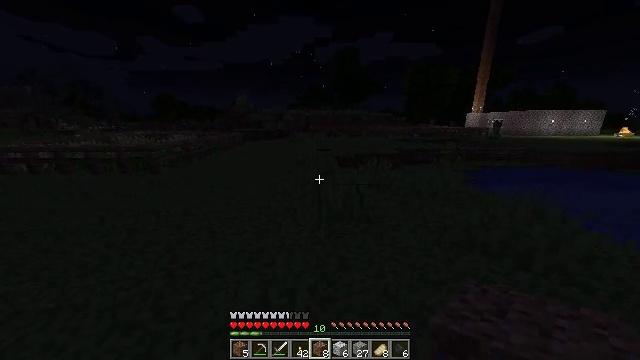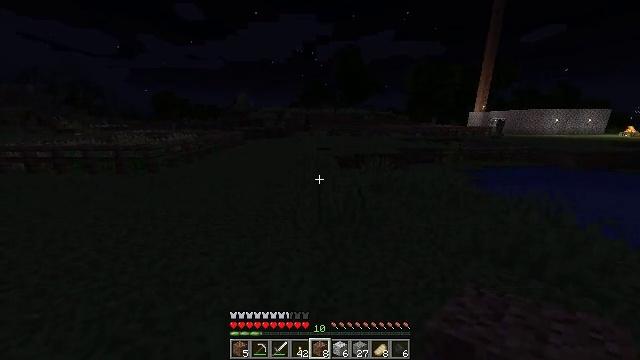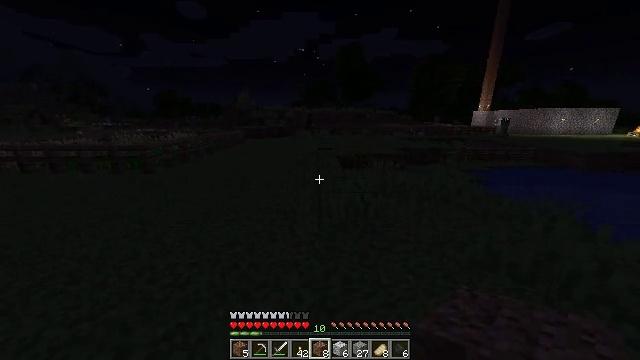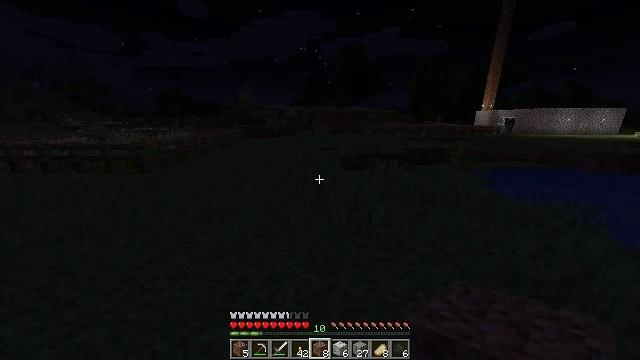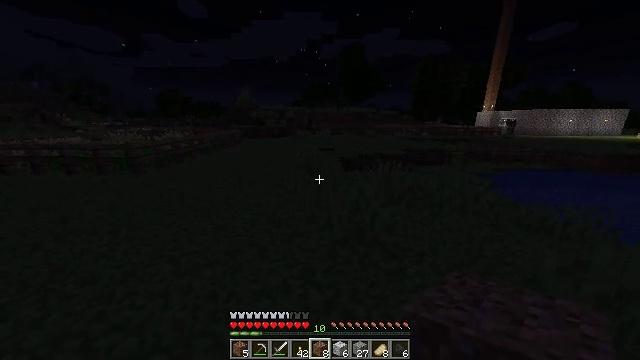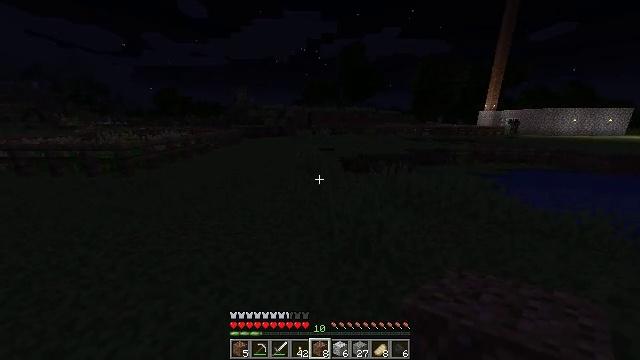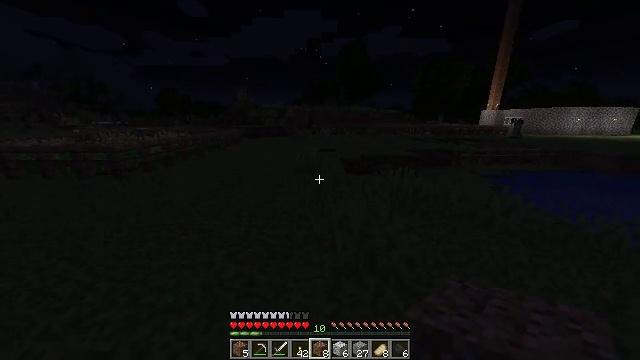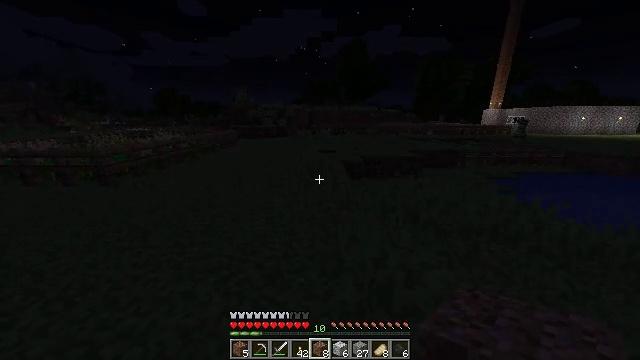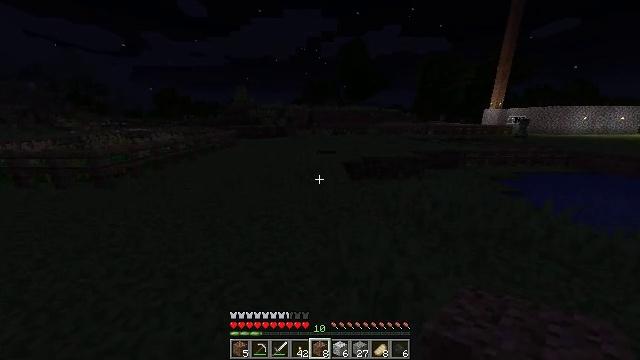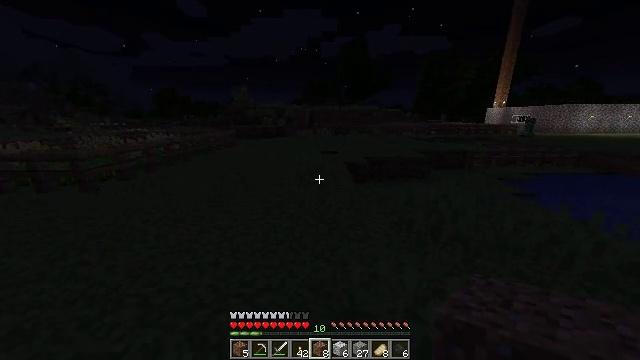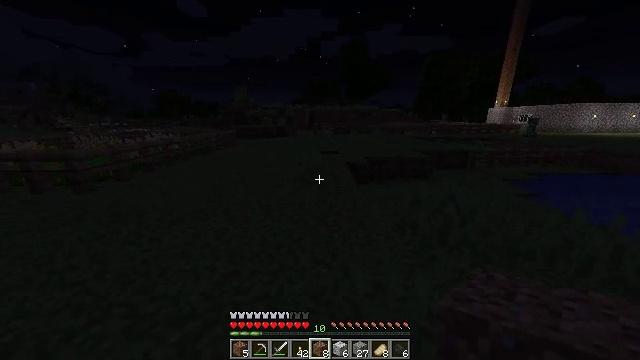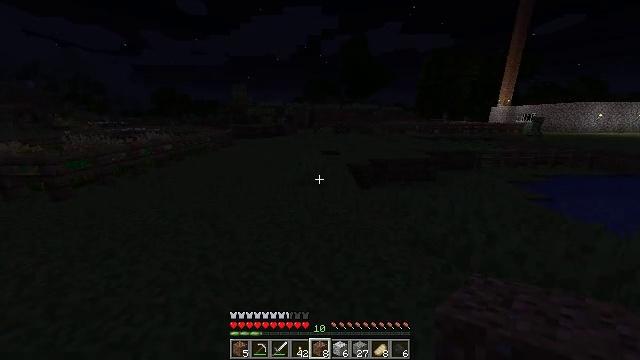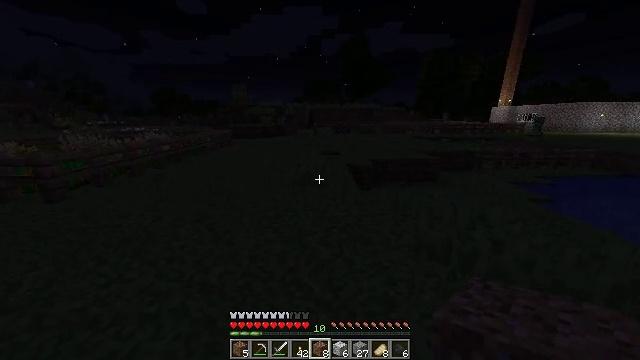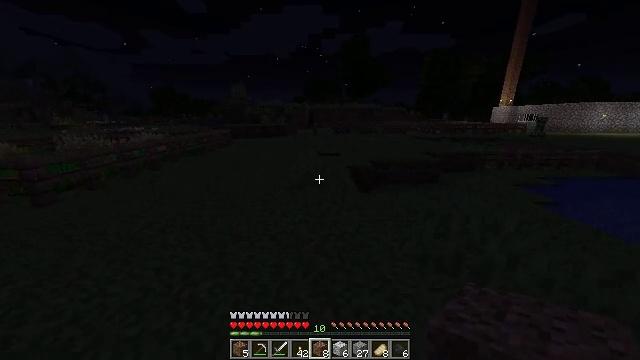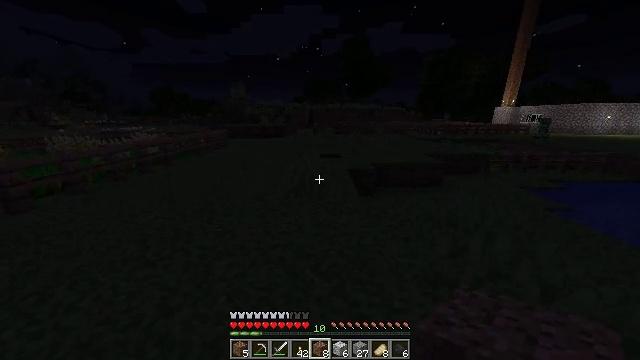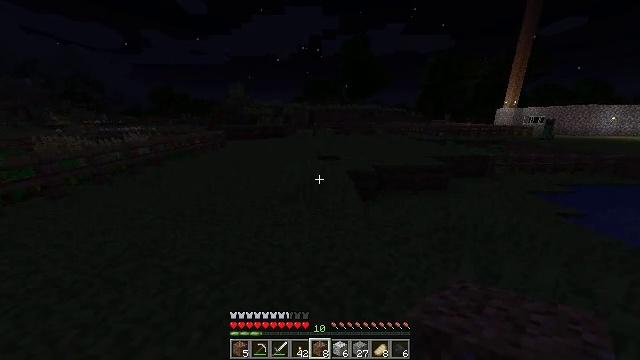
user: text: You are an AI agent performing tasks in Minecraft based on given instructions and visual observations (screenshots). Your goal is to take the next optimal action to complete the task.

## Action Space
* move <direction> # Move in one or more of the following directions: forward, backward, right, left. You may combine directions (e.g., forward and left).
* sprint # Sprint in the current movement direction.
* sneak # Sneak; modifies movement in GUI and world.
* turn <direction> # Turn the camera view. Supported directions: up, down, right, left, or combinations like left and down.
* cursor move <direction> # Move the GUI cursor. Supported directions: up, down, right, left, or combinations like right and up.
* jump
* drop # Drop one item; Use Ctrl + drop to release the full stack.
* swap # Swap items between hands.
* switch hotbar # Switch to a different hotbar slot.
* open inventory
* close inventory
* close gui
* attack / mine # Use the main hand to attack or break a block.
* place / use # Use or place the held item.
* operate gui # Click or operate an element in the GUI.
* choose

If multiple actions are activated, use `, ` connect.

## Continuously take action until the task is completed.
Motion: motion action
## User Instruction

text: Combine gold and redstone to craft a clock.
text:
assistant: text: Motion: move forward, sprint
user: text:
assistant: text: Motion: move forward, sprint
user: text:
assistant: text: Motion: move forward, sprint
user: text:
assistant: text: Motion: move forward, sprint
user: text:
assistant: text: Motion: move forward, sprint
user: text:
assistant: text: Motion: move forward, sprint
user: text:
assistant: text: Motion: move forward, sprint
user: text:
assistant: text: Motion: move forward, sprint
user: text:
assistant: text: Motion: move forward, sprint
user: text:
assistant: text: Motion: move forward, sprint
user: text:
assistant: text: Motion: move forward, sprint
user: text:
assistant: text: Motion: move forward, sprint
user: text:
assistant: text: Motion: move forward, sprint
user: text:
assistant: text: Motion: move forward, sprint
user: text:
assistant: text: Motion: move forward, sprint
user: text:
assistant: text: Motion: move forward, sprint
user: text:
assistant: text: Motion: move forward, sprint
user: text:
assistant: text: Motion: move forward, sprint
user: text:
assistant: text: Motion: move forward, sprint
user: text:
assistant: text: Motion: move forward, sprint
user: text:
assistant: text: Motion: move forward, sprint
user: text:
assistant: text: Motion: move forward, sprint
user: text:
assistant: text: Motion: move forward, sprint
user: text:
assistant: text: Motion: move forward, sprint
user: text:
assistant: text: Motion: move forward, sprint, turn right
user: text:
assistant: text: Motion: move forward, sprint, turn right
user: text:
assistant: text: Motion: move forward, sprint, turn right
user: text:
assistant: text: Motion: move forward, sprint, turn right
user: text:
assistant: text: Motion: move forward, turn right
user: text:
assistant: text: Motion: move forward